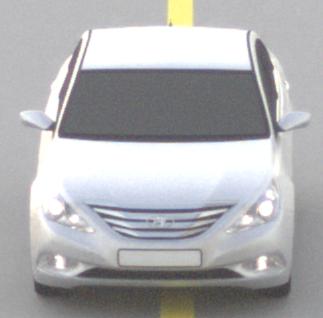
Make: Hyundai
Model: Sonata
Detailed model: Gen. 6 YF
Model produced from: 2009
Model produced until: 2016
Doors: 4
Color: white
Road condition: dry road
Daytime: sunrise or sunset
Contrast: low contrast